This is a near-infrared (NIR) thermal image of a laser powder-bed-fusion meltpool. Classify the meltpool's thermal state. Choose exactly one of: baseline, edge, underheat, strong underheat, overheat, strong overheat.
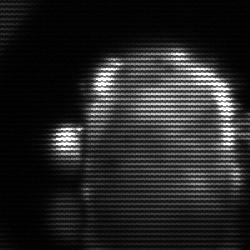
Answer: baseline